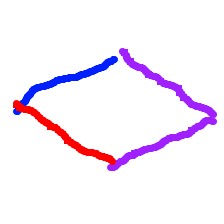
Shape: rhombus